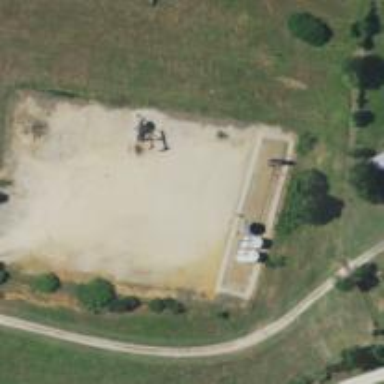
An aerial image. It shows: Petroleum well.